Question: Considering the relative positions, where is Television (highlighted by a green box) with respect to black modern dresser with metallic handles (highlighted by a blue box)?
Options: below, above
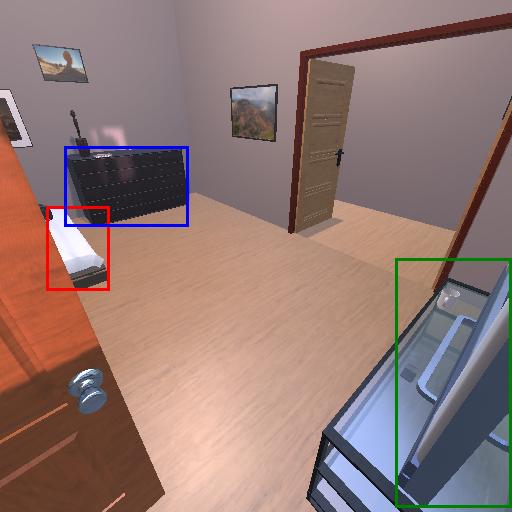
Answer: below